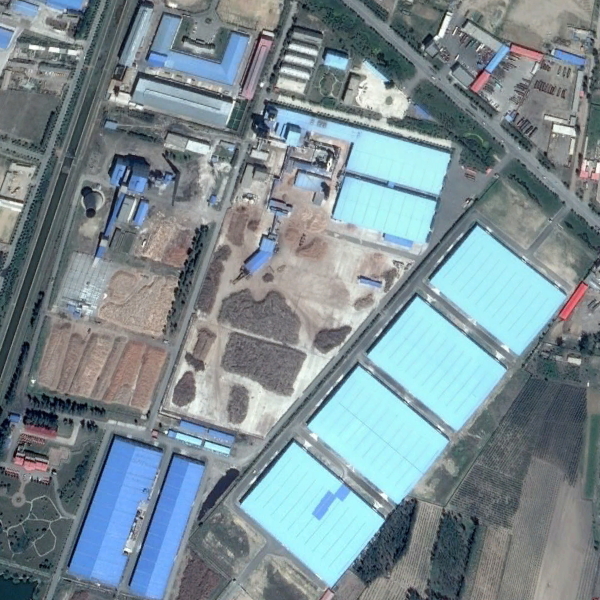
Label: Industrial